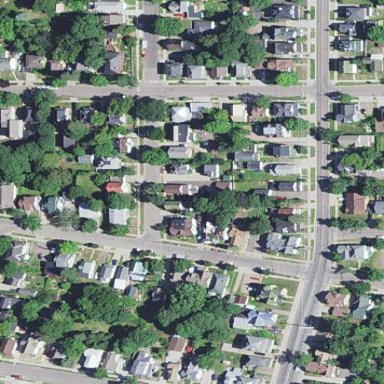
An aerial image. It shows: Sidewalk.